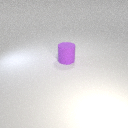
large purple rubber cylinder